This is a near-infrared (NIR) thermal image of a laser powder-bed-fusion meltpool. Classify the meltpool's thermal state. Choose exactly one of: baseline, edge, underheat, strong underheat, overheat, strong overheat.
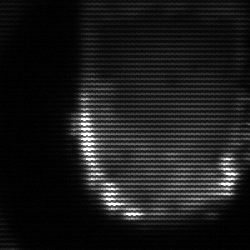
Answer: baseline